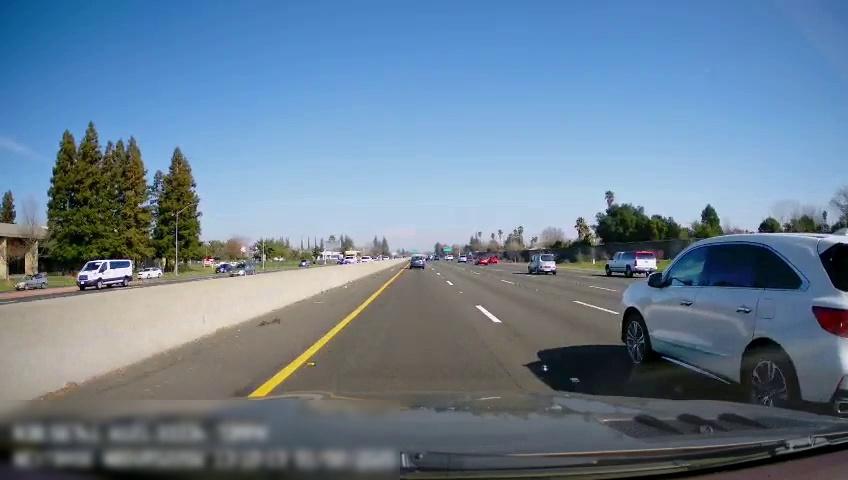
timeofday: Day
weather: Sunny
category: Drivable Space
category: Drivable Space
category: Vehicles | Van
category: Vehicles | SUV
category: Vehicles | SUV
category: Vehicles | Car
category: Vehicles | SUV
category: Vehicles | SUV
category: Vehicles | SUV
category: Vehicles | Truck
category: Vehicles | Truck
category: Vehicles | Car
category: Vehicles | Car
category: Vehicles | Car
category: Vehicles | Van
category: Vehicles | SUV
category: Vehicles | Car
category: Vehicles | SUV
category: Lanes | Alternate Lane
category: Lanes | Current Lane
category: Lanes | Current Lane
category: Lanes | Alternate Lane
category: Traffic | Signs